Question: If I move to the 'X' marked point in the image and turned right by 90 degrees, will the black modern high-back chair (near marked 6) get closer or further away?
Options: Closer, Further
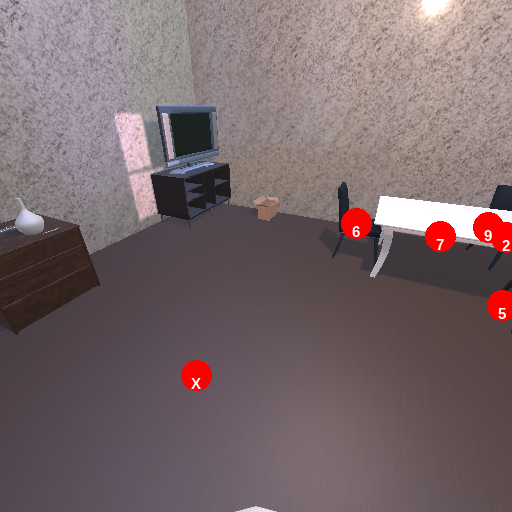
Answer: Closer